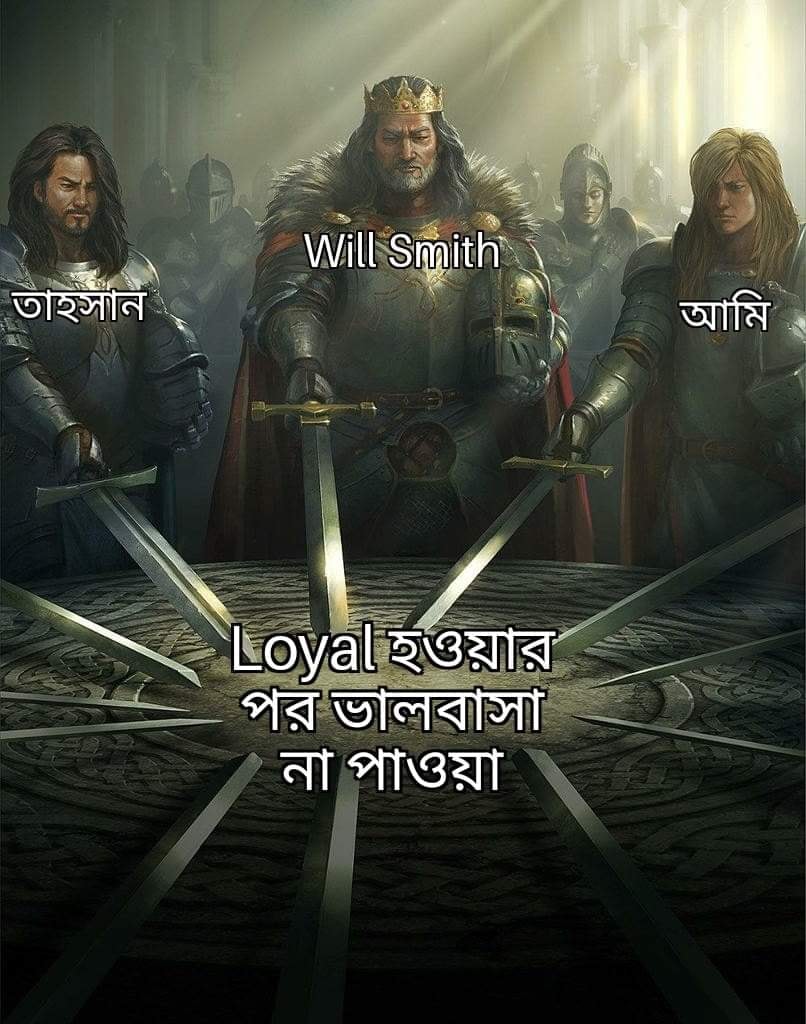
Caption:  তাহসান   Will Smith   আমি   Loyal হওয়ার পর ভালবাসা না পাওয়া
Label: non-hate